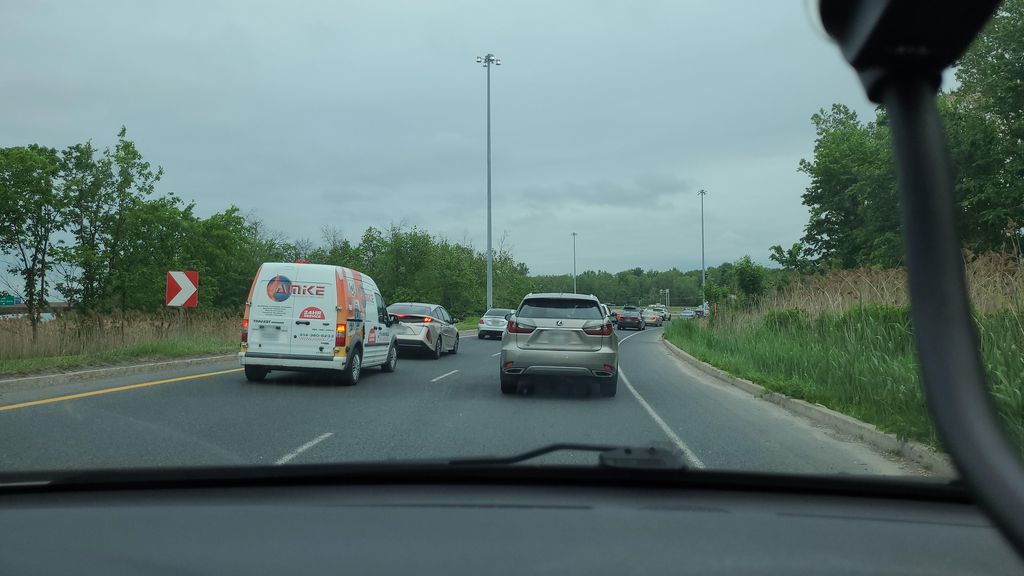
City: montreal